A time-domain waveform of one vibration snapshot from a rolling-element bearing is shown. Diagnose the bearing from this image, choosing from: normal, inner_race, outer_race, ball.
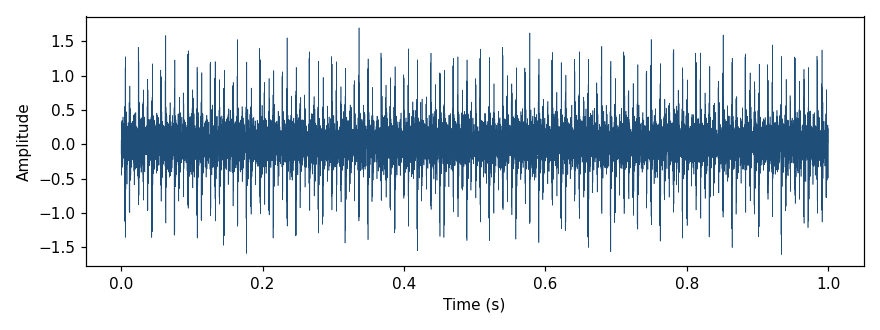
Answer: inner_race